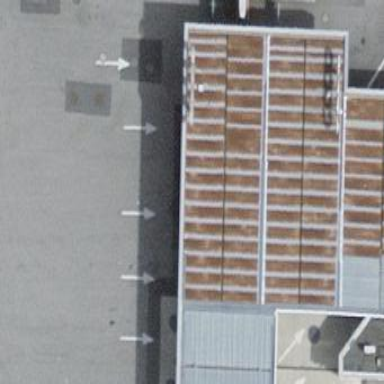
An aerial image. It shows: Fuel amenity located on the roof of building.